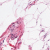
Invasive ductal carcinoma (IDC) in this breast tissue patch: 0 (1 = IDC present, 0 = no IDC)